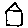
Label: house